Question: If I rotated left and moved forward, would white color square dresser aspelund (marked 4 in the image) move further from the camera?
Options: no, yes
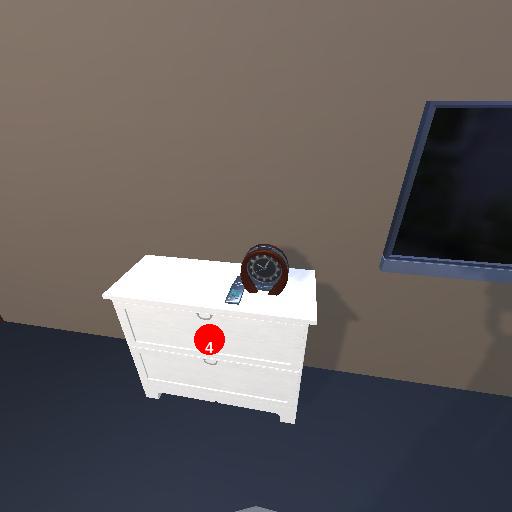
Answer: no